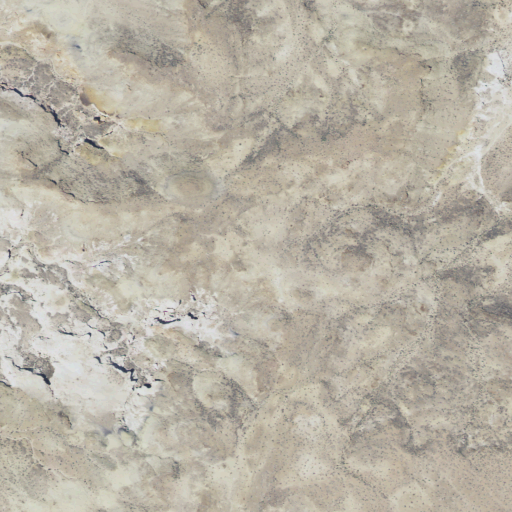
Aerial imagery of mountain in Utah named Bull Points containing only shrub